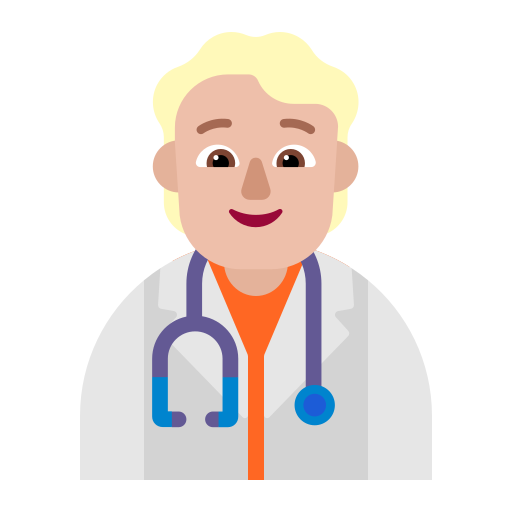
health worker flat  light